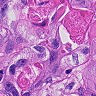
Metastatic tissue present: yes